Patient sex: M
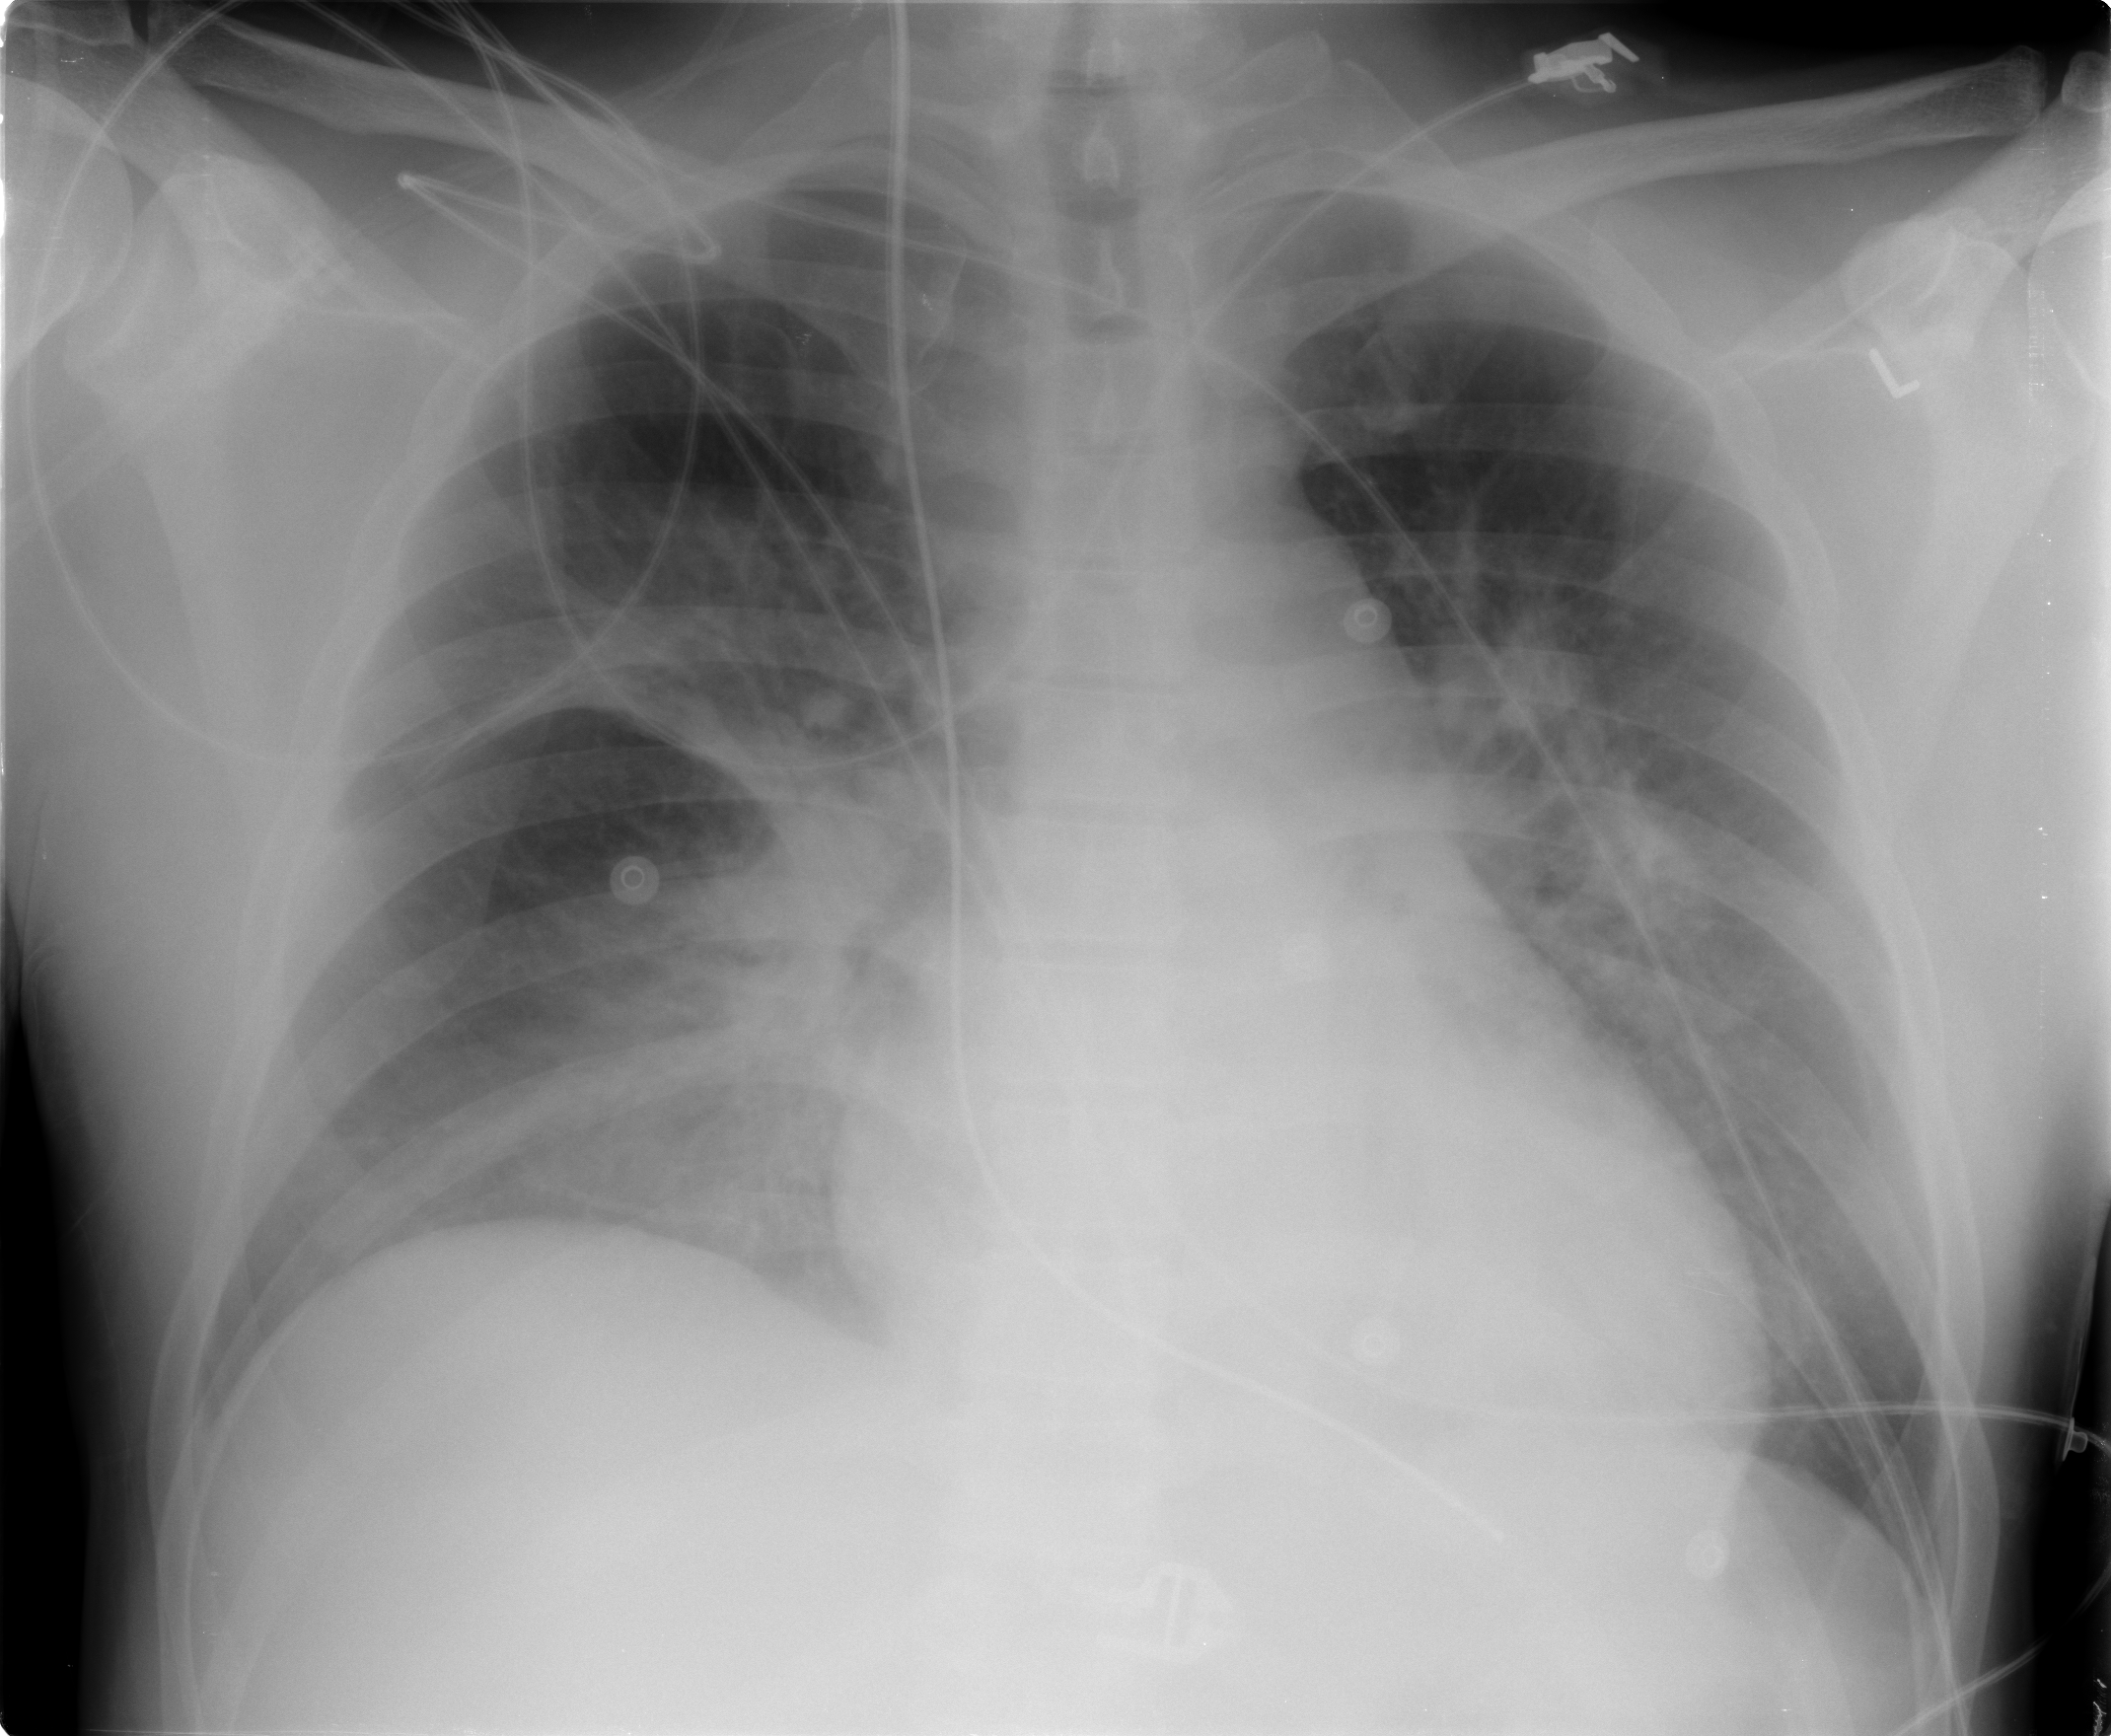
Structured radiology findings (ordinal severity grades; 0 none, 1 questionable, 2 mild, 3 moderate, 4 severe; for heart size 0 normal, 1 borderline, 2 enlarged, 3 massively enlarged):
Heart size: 2
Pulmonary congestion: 2
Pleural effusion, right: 2
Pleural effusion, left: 0
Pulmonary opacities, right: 3
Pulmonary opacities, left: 3
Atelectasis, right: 2
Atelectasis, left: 2